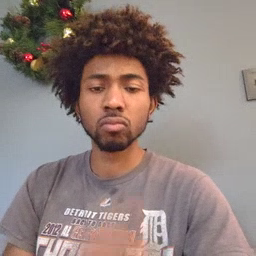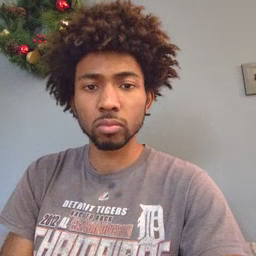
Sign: garbage